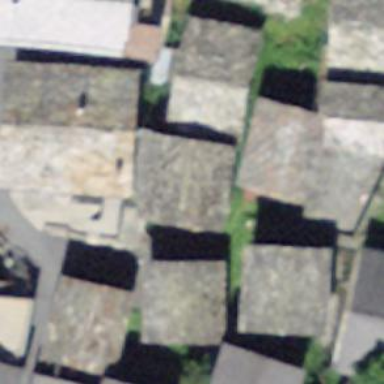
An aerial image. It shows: Barn.